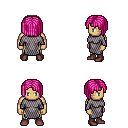
a pixel art fantasy rpg character, male body template, human, tanned skin, chain mail, white pants, pink pageboy hairstyle, maroon shoes, four views (front, back, left, right), 2x2 character sprite sheet, small pixel art, hard edges, no anti-aliasing